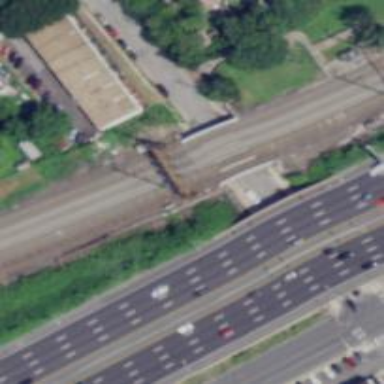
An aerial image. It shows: Bridge over railway with electrified contact lines.